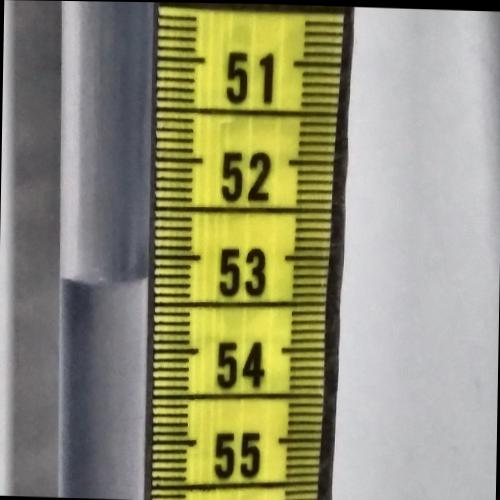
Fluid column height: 53.2 cm